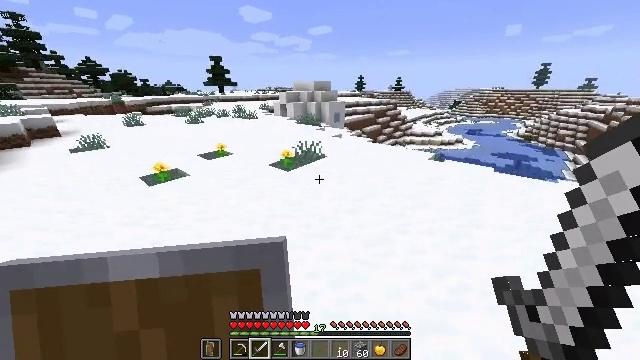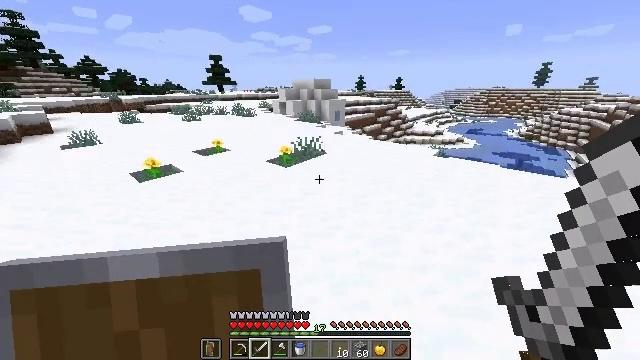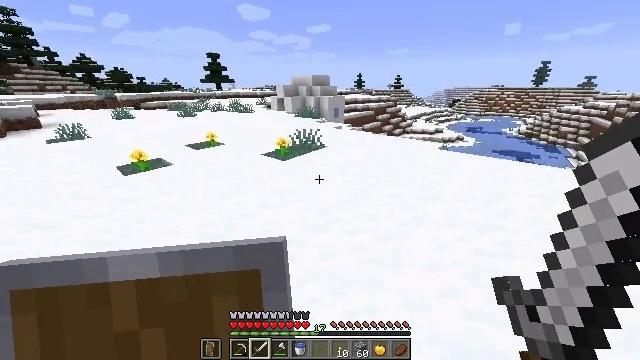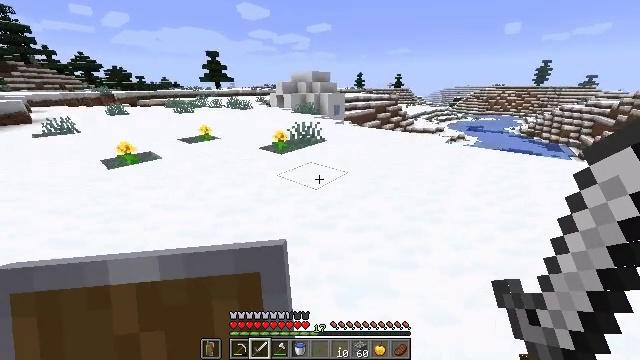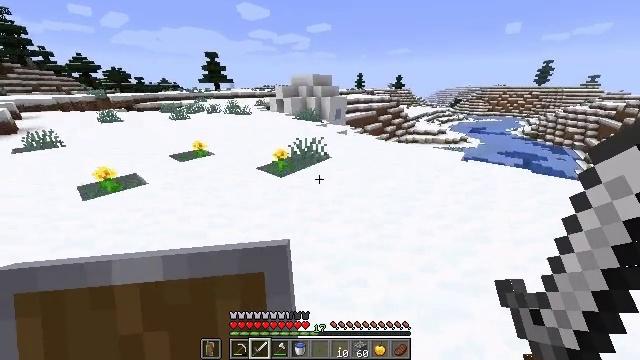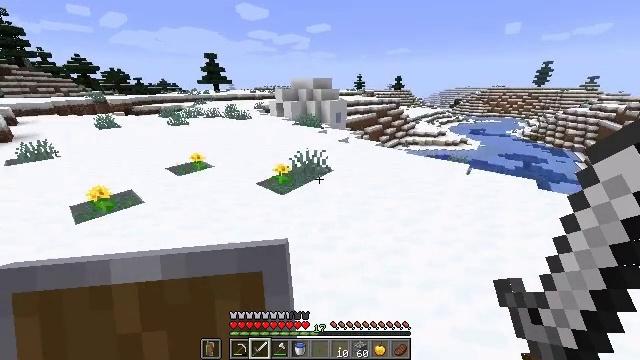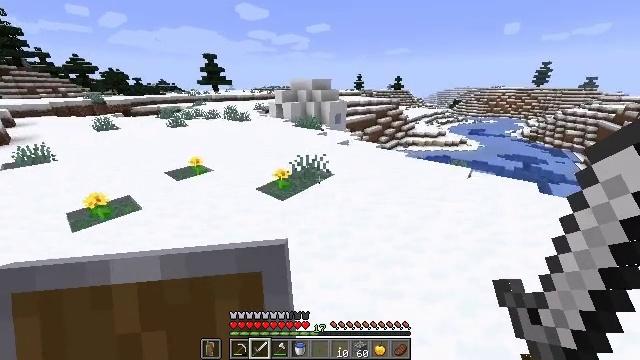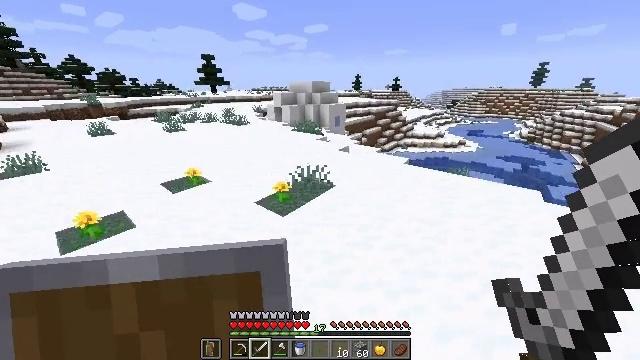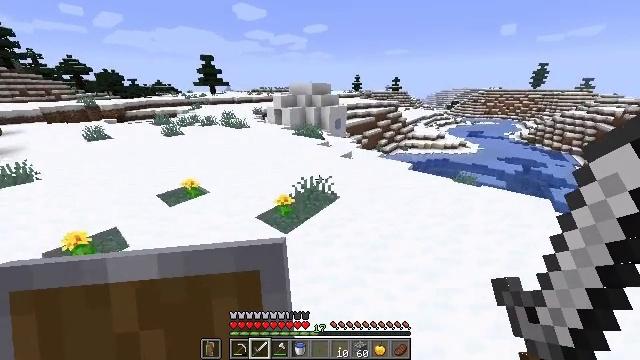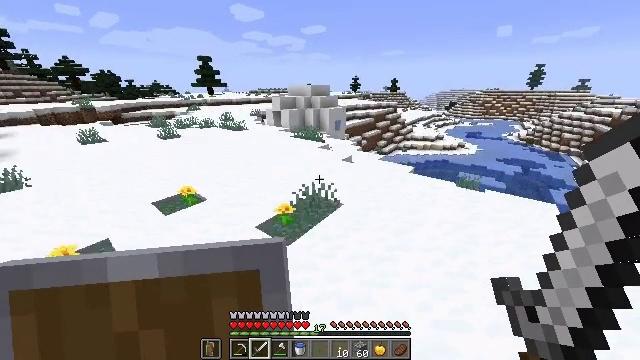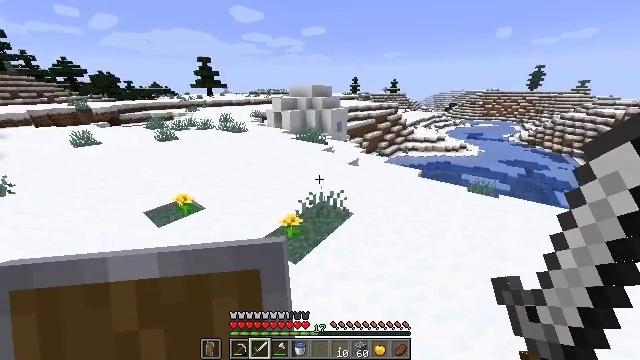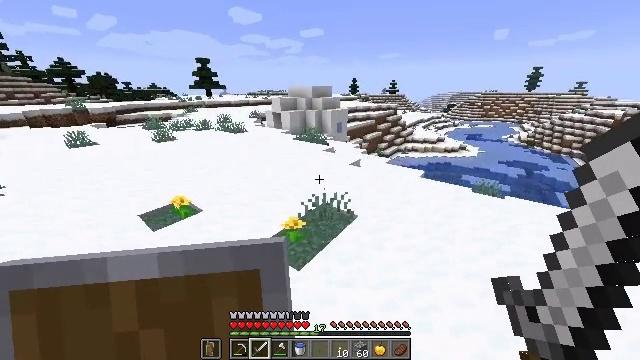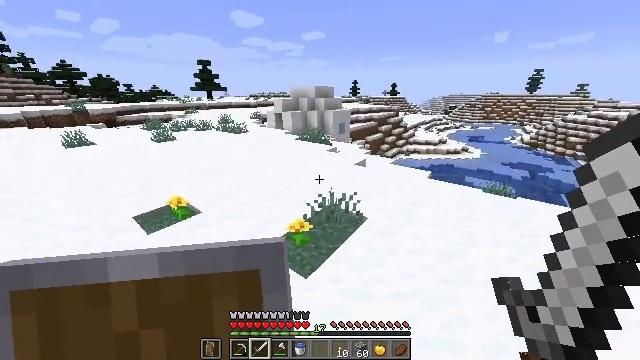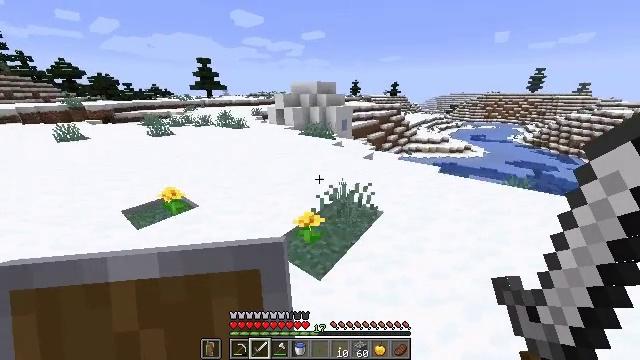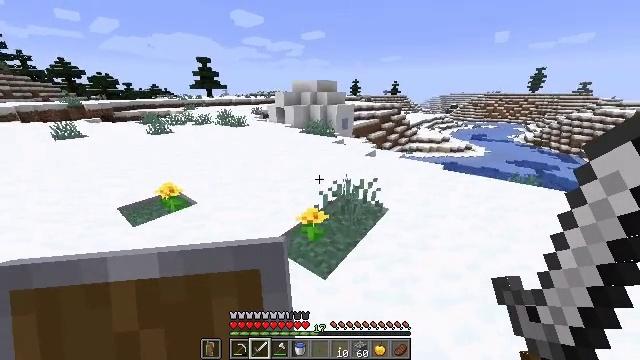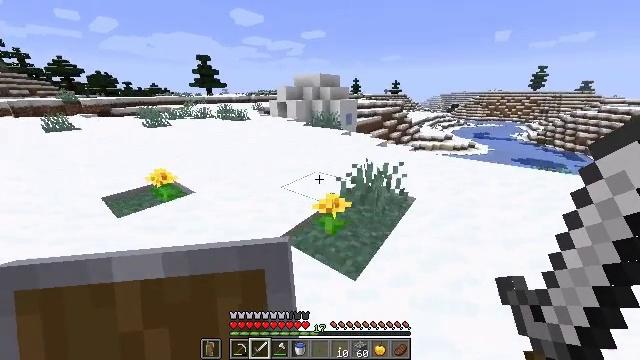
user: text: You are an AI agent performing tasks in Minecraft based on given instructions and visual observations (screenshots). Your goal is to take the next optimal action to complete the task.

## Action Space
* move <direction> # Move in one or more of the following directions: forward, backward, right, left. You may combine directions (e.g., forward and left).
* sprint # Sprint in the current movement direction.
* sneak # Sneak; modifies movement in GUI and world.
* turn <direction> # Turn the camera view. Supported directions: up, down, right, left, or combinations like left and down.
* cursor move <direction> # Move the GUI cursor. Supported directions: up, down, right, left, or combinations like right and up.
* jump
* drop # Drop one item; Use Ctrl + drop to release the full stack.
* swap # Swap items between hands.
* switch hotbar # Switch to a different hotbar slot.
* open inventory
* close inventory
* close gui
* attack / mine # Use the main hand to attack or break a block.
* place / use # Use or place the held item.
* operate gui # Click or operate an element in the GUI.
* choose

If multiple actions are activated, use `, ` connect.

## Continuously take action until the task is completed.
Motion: motion action
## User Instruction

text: Break the light gray carpet to remove it.
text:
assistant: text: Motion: move forward, sprint, jump
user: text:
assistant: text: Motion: move forward, sprint, jump
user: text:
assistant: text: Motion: move forward, sprint, jump
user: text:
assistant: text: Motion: move forward and move left, sprint, jump
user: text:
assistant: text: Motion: move forward and move left, sprint, jump
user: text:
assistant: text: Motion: move forward and move left, sprint, jump
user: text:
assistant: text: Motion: move forward and move left, sprint, jump
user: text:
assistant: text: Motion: move forward and move left, sprint, jump
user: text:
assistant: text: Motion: move forward and move left, sprint, jump
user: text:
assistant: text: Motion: move forward and move left, sprint, jump
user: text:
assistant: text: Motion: move forward and move left, sprint, jump
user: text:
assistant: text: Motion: move forward and move left, sprint, jump
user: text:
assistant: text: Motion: move forward and move left, sprint, jump
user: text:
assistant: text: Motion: move forward and move left, sprint, jump
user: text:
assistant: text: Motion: move forward and move left, sprint, jump
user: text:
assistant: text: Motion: move forward and move left, sprint, jump
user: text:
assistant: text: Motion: move forward, sprint, jump
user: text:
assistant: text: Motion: move forward, sprint, jump
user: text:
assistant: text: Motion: move forward, sprint, jump
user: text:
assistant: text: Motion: move forward, sprint, turn left and up, jump
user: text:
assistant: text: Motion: move forward, sprint, jump
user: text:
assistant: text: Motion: move forward, sprint, jump
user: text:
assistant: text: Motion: move forward, sprint, jump
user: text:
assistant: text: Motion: move forward, sprint, jump
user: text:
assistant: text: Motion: move forward and move left, sprint, jump
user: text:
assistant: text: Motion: move forward and move left, sprint, jump
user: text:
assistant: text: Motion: move forward and move left, sprint, jump
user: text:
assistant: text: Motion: move forward and move left, sprint, jump
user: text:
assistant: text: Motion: move forward and move left, sprint, turn down, jump
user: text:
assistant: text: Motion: move forward and move left, sprint, jump